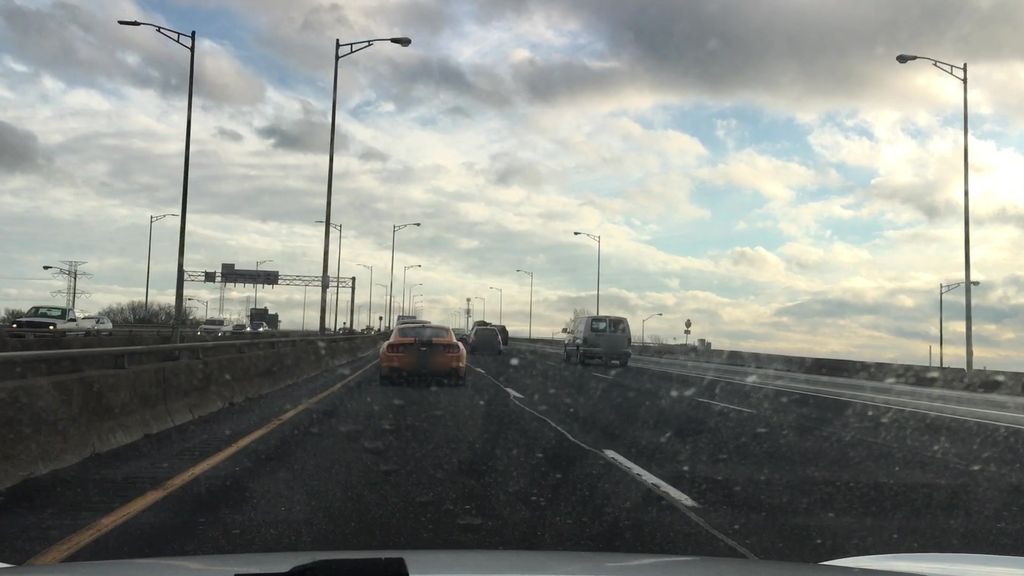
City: hamilton